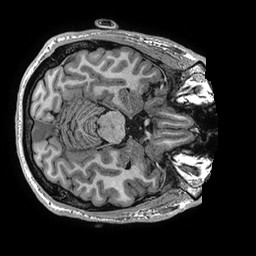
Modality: T1w
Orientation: axial
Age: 35
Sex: male
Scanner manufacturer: ge
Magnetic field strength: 3 T
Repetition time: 0.006952 s
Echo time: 0.00292 s